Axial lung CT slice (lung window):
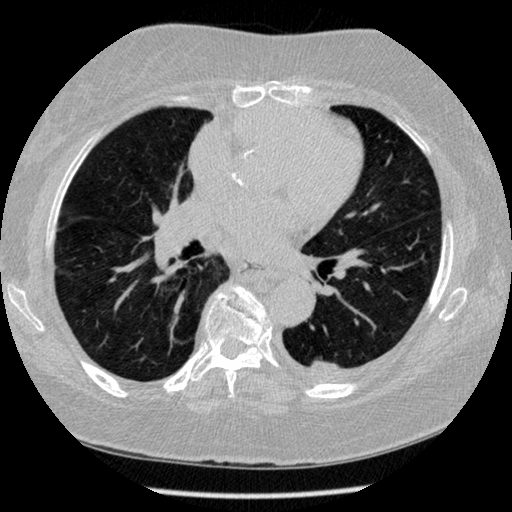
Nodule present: no